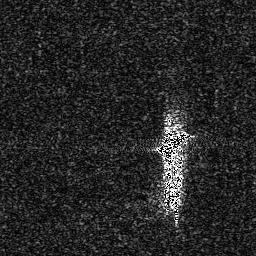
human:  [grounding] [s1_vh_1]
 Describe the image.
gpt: In the satellite image, there is  <ref>1 medium ship </ref> <box>[[61, 50, 74, 59, 0]]</box> located at center.